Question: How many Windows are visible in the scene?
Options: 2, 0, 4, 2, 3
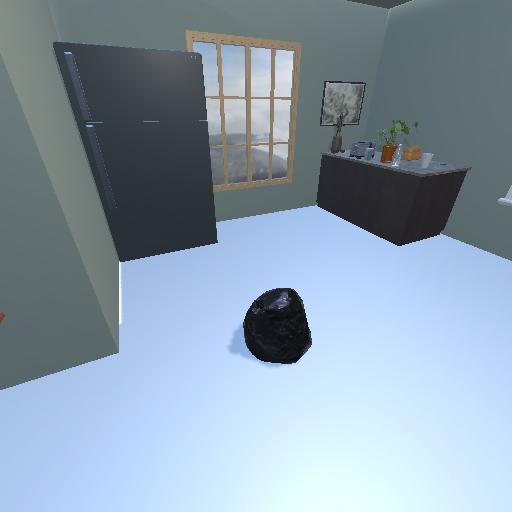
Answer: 2